Question: Count the number of objects in the diagram.
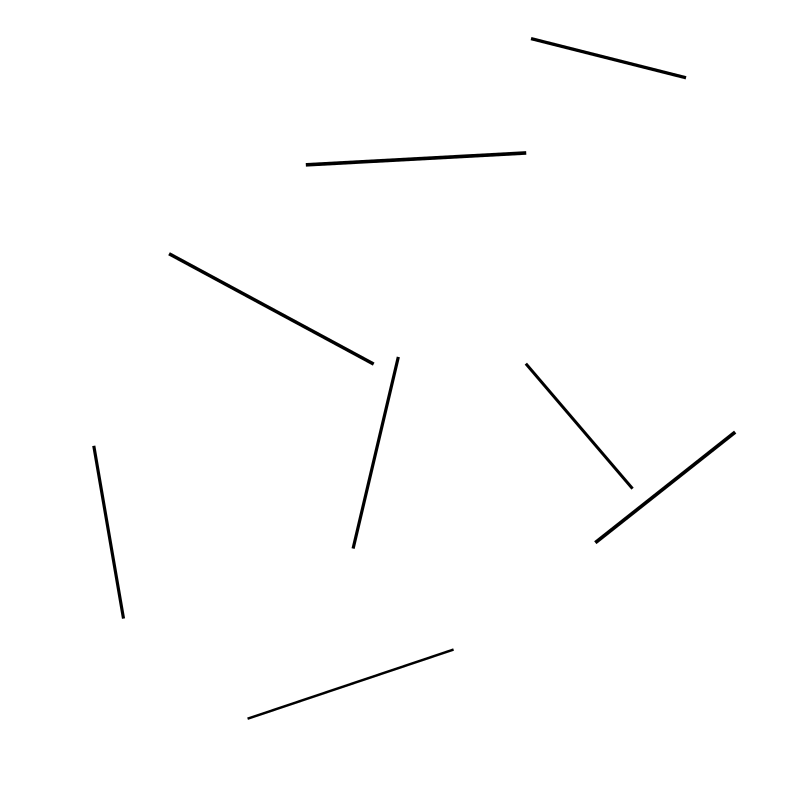
Answer: 8